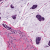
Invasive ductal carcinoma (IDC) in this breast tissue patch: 1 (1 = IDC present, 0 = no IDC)